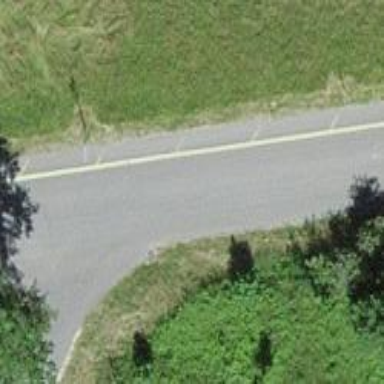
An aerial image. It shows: Unclassified road.